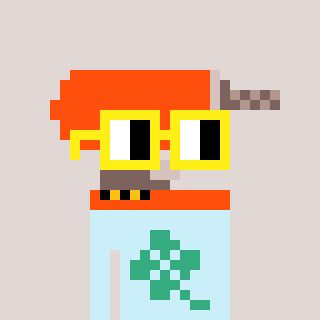
a pixel art character with square yellow glasses, a drill-shaped head and a cold-colored body on a warm background